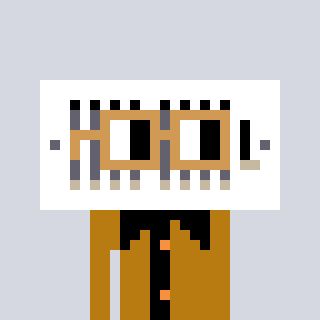
a pixel art character with square brown glasses, a vent-shaped head and a gold-colored body on a cool background